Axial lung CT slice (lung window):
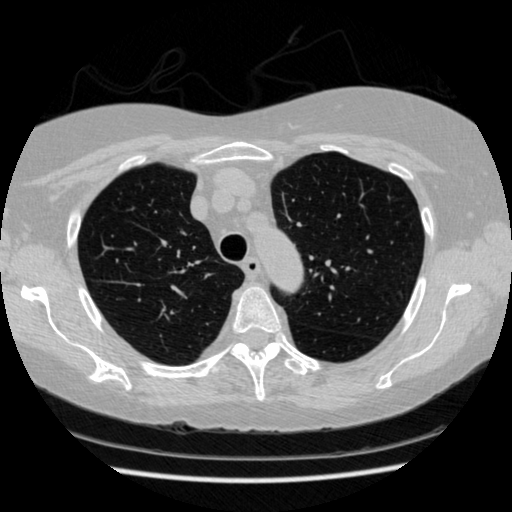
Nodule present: no